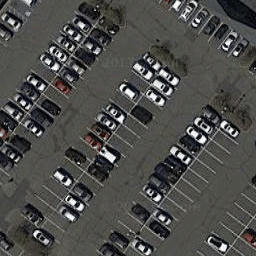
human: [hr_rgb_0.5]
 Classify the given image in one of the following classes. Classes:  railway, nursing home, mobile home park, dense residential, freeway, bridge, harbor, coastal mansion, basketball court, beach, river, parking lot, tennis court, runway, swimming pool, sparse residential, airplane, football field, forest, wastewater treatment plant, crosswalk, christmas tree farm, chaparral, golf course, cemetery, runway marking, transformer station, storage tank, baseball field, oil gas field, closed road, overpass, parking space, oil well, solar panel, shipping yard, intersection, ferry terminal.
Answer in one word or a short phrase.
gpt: parking lot